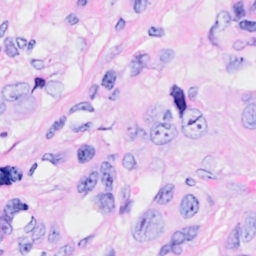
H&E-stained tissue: Breast